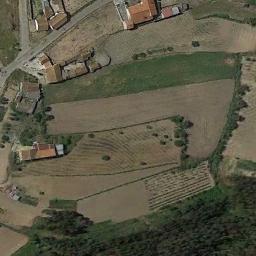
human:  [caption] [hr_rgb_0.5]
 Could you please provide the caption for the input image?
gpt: The bare and green terrace is next to some houses and trees .

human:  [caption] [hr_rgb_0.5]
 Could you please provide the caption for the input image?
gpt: Most of the terraces on this mountain are covered by vegetation .

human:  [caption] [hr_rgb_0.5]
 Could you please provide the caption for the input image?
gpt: Many irregularly shaped brown and green mixed farm fields with several paths and many buildings .

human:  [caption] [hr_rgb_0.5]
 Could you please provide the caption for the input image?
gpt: Many buildings are on the terraces .

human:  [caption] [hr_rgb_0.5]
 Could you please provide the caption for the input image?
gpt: There are some brown buildings beside the terraces .